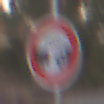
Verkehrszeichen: VerbotUnterschreitenMindestabstand
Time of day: SunriseSunset
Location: Outdoor (Suburban)
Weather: PartlyCloudy
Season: NotSpecified
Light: Natural